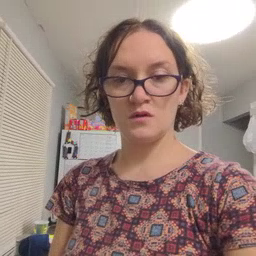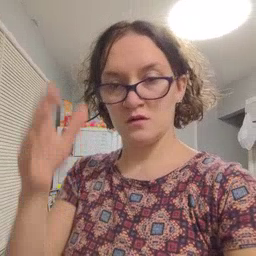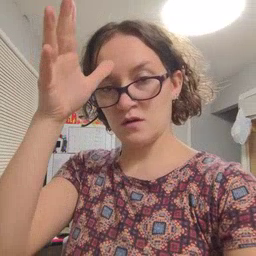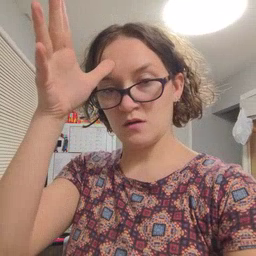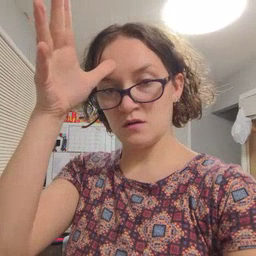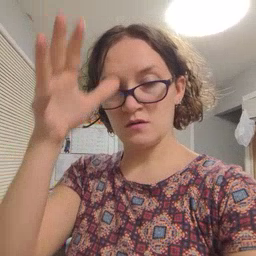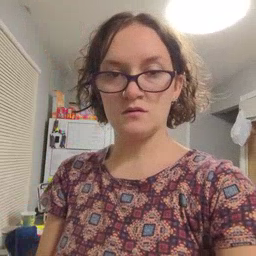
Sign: dad